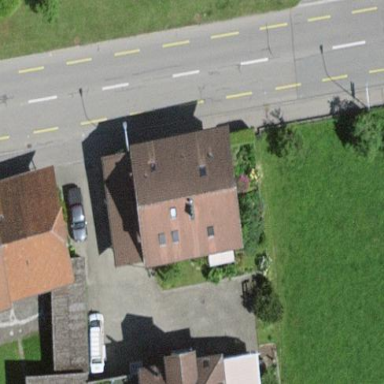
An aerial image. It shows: Residential building.